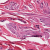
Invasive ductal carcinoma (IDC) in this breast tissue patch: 0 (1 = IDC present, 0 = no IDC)